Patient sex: M
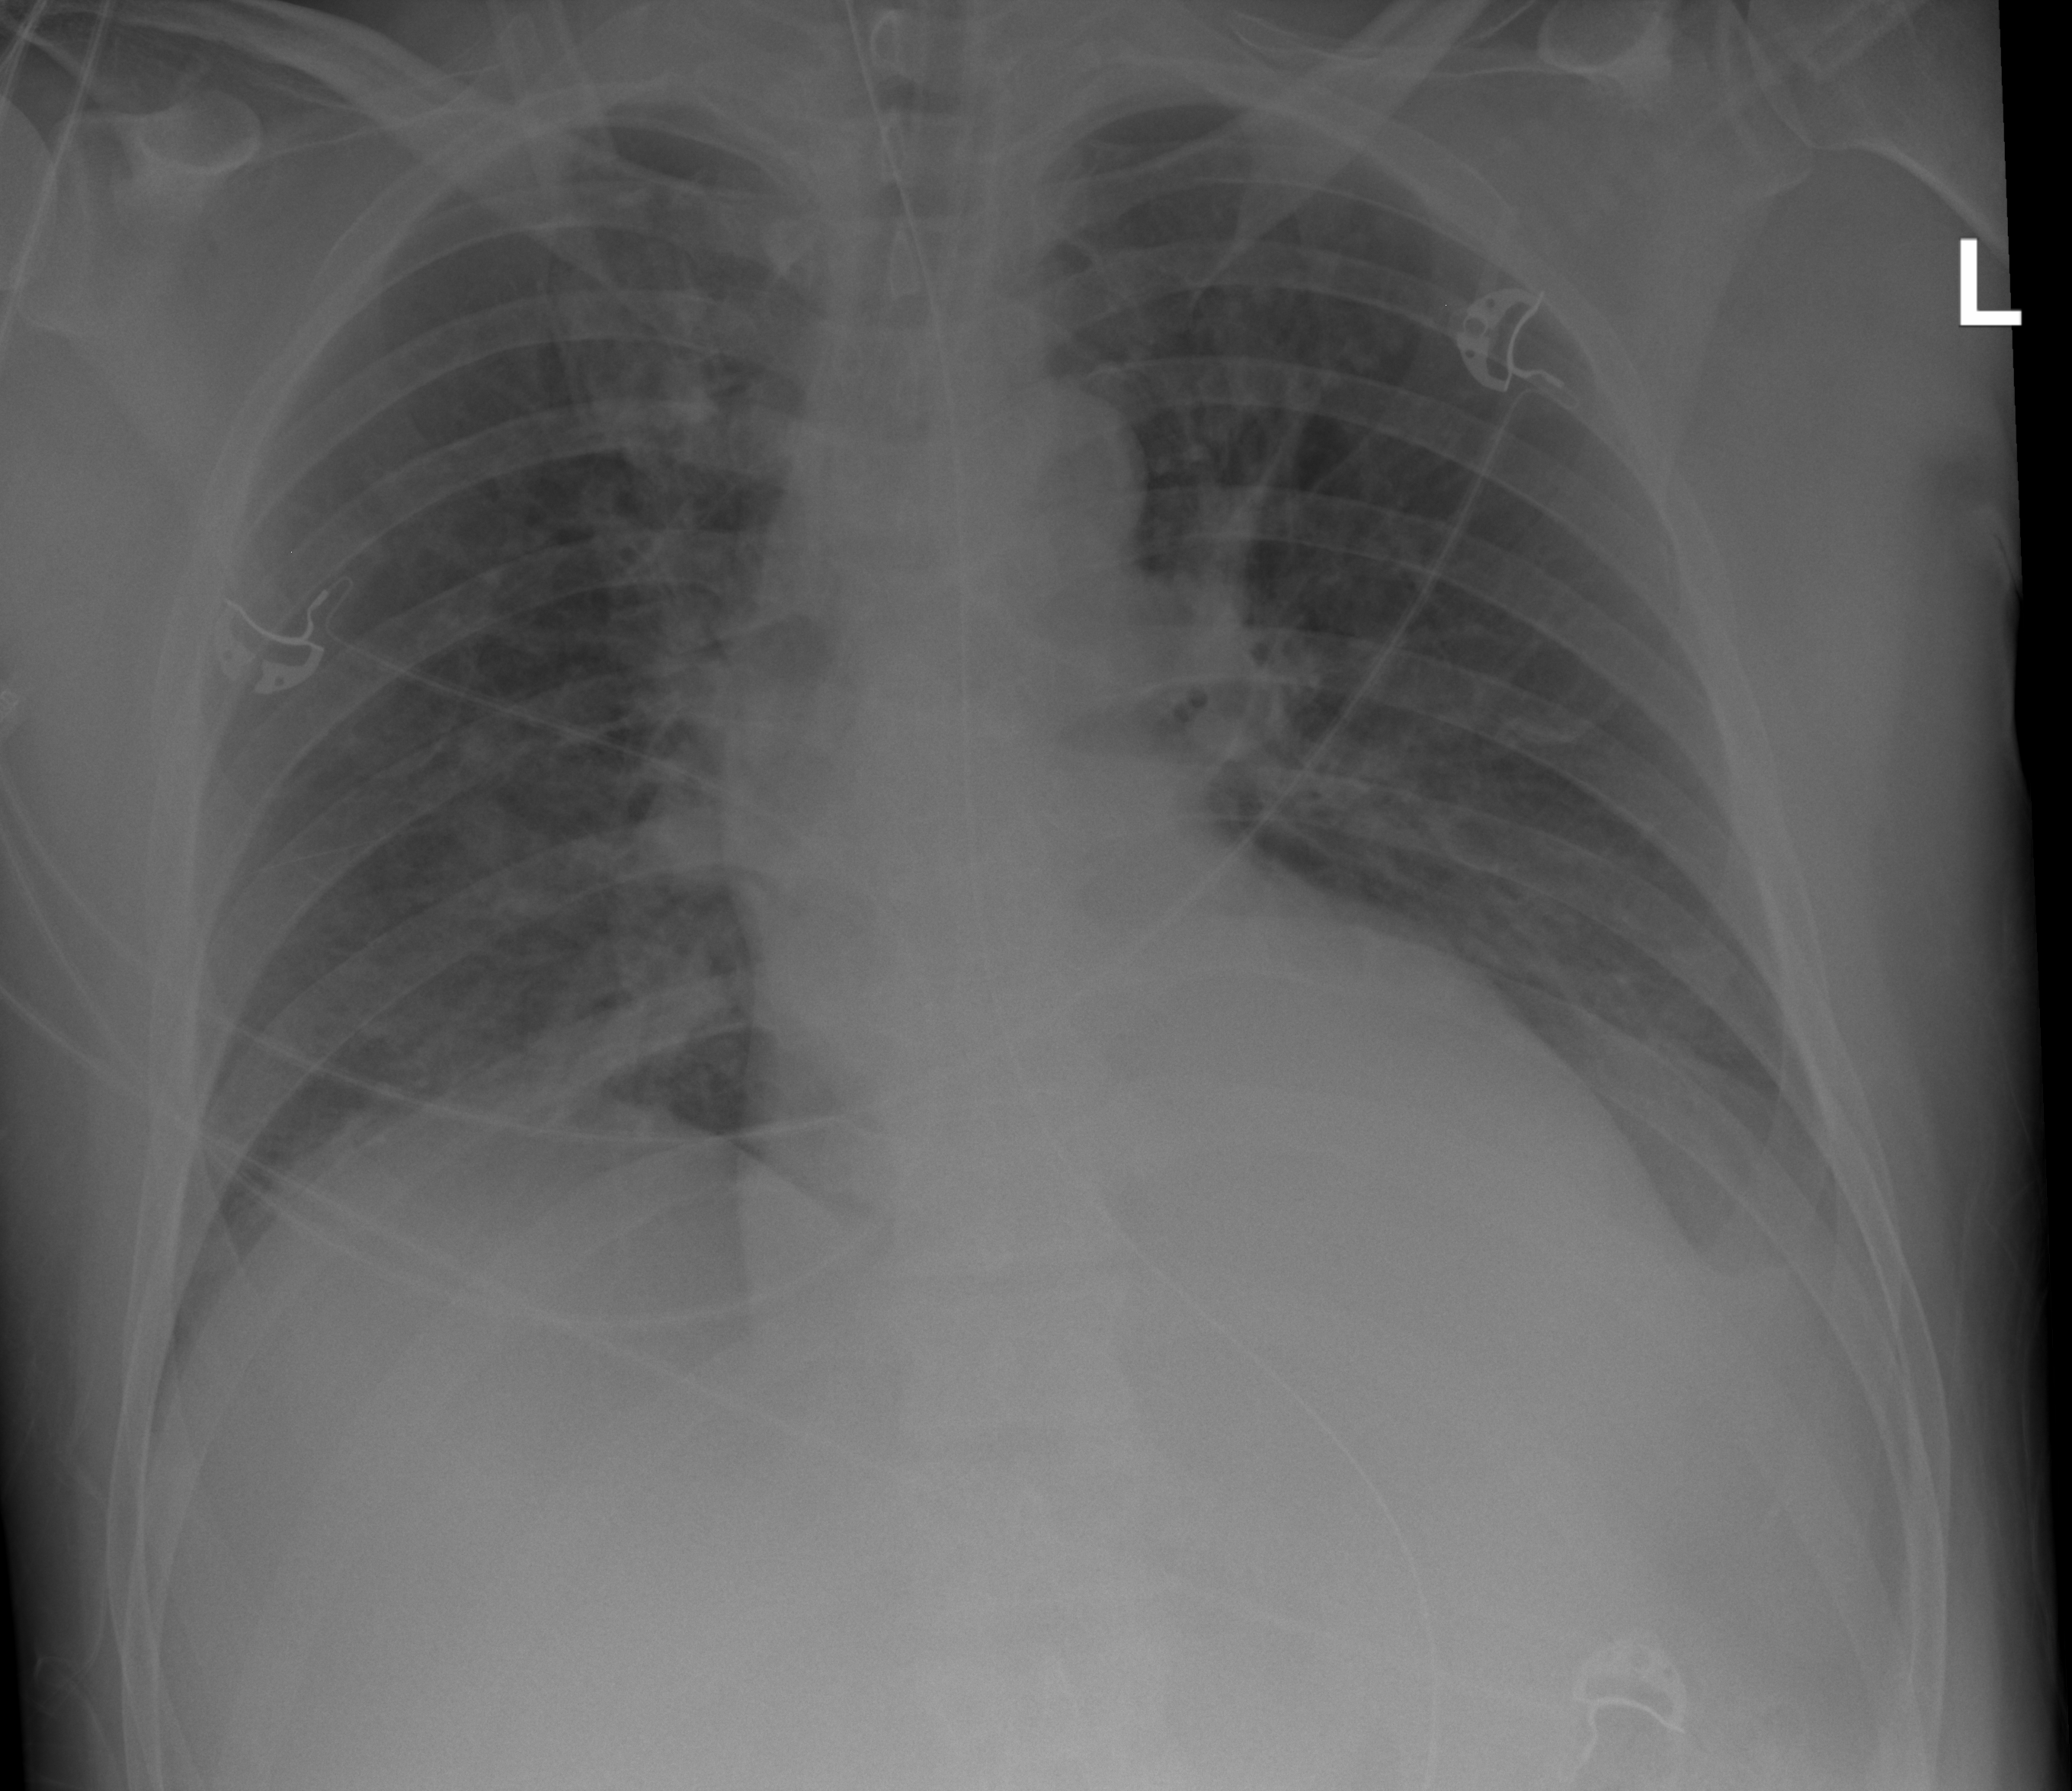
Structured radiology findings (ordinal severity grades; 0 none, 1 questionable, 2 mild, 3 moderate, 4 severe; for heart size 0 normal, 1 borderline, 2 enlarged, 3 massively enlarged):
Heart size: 0
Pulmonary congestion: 0
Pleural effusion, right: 0
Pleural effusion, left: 2
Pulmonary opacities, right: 0
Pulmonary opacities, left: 0
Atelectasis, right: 0
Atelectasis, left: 2